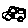
Label: car